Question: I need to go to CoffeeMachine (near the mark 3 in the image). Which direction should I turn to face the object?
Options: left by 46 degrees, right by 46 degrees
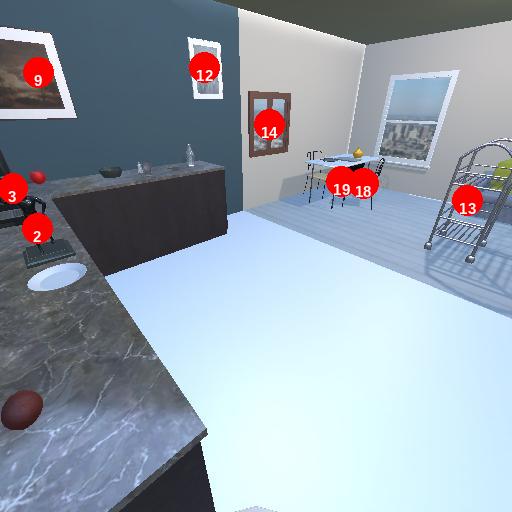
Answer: left by 46 degrees